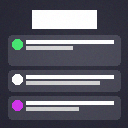
Screen state: on